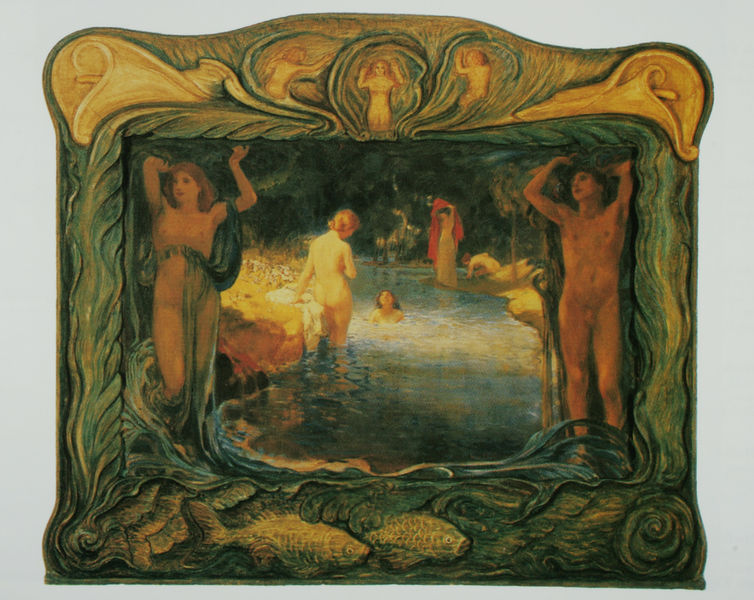
Titel: Idyllische Landschaft mit Badenden
Künstler: Ludwig von Hofmann
Standort: Schweinfurt
Institution: Sammlung Georg Schäfer
Schlagwörter: akt, blau, blätter, dunkel, mann, nackt, schatten, wasser, baden, badende, frauen, gelb, grün, menschen, see, teich, ufer, bewegung, blume, blumen, braun, frau, hell, hintergrund, holz, licht, männer, rücken, stützen, weiss, blüten, rot, tuch, malerei, muster, ornament, symbolismus, halten, rahmen, stehen, stein, tragen, öl, horizont, natur, spiegelung, gewässer, gewand, haare, pflanzen, wald, wellen, wogen, jugendstil, ornamente, erotik, bad, adam, eva, unbekleidet, wasserpflanzen, schwimmen, fisch, dunke, antikisierend, balu, gerahmt, lilien, fische, atlas, flankierend